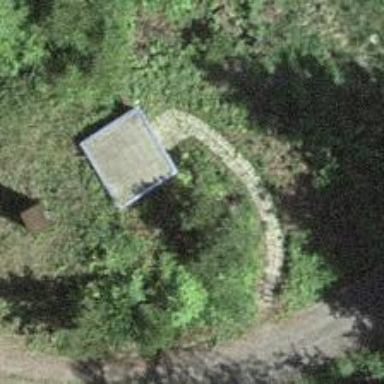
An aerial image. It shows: Path made of paving stones.